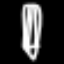
Label: pencil